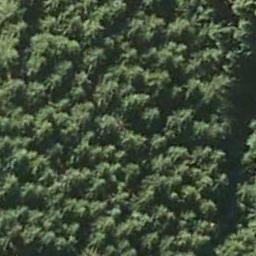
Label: forest